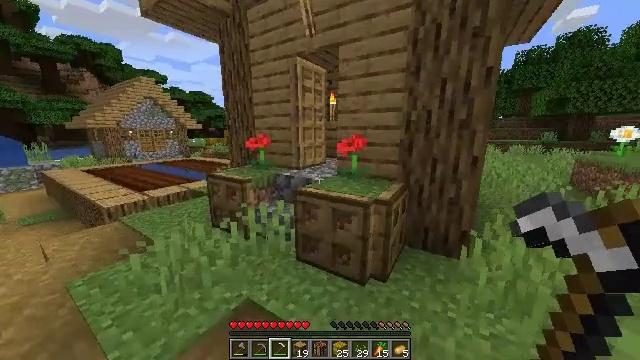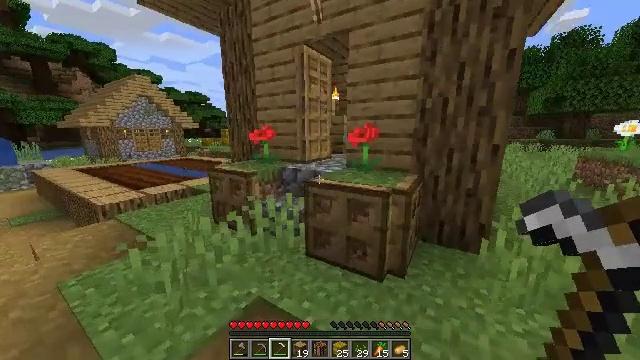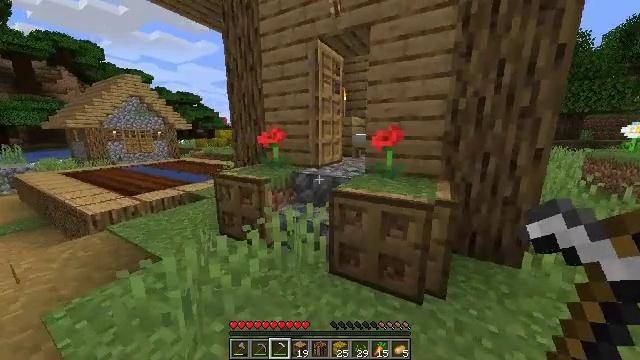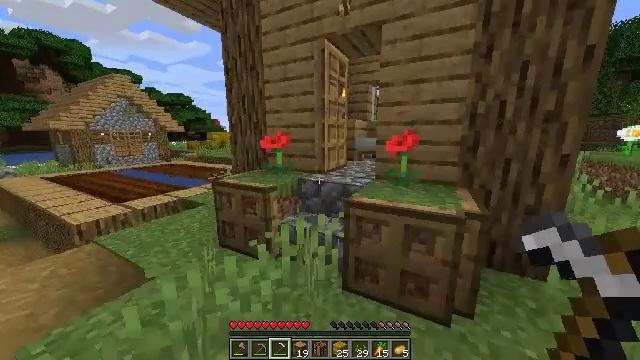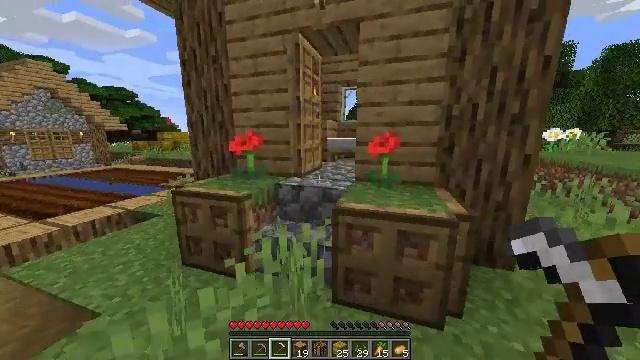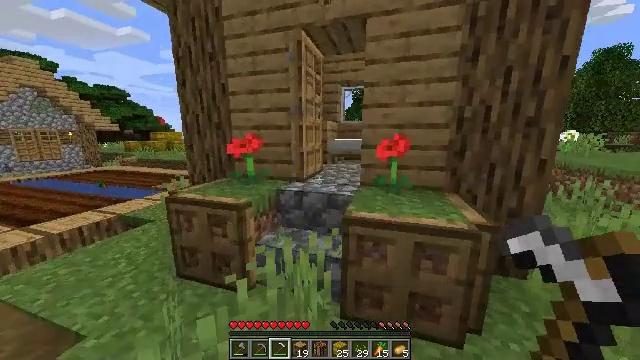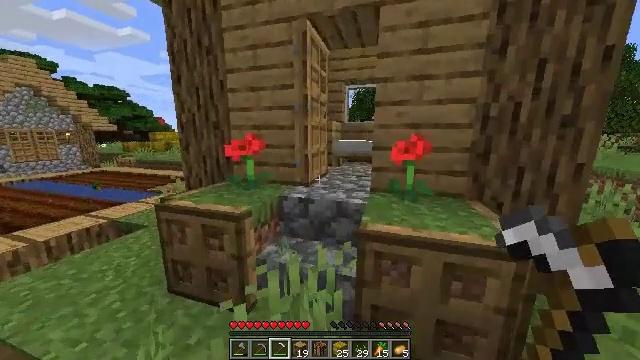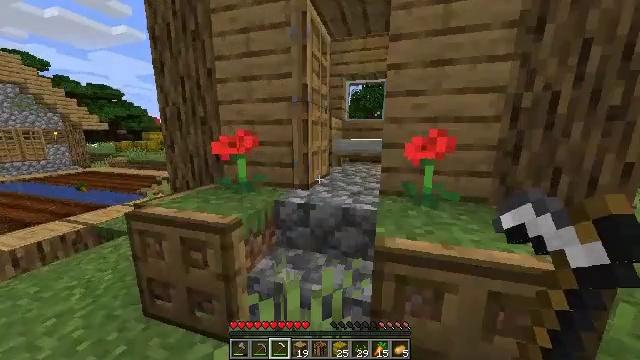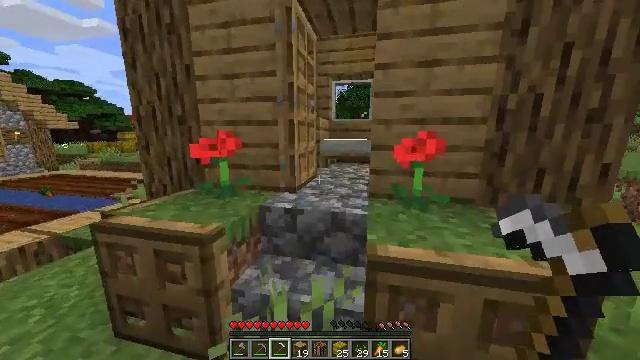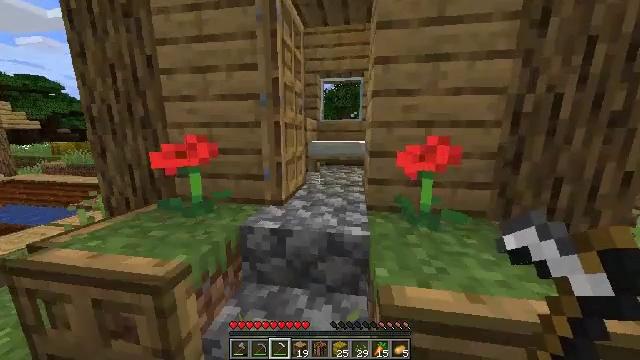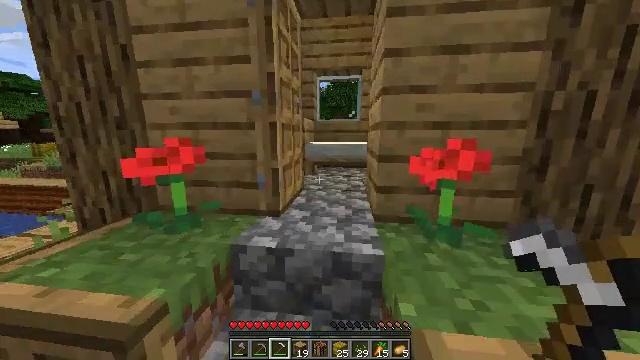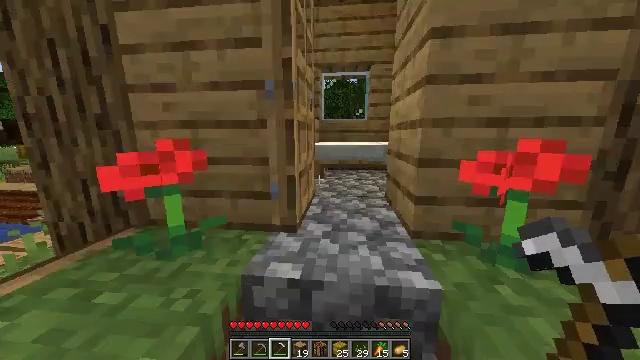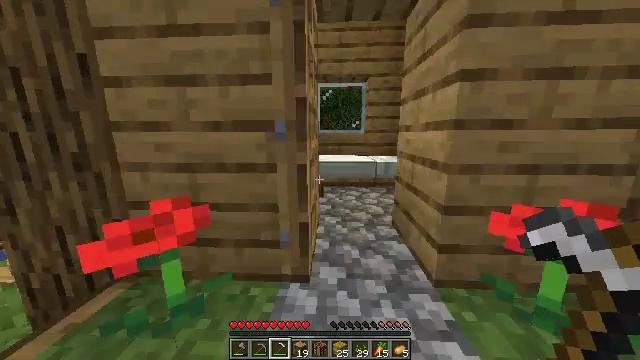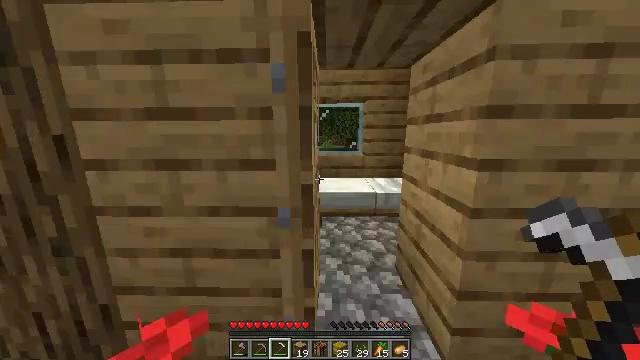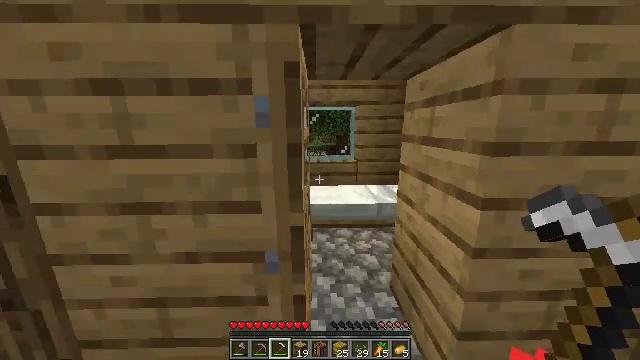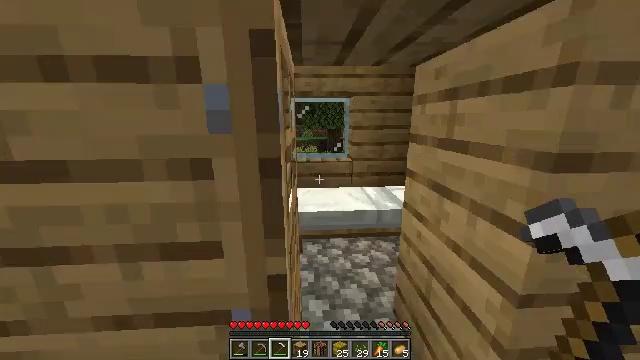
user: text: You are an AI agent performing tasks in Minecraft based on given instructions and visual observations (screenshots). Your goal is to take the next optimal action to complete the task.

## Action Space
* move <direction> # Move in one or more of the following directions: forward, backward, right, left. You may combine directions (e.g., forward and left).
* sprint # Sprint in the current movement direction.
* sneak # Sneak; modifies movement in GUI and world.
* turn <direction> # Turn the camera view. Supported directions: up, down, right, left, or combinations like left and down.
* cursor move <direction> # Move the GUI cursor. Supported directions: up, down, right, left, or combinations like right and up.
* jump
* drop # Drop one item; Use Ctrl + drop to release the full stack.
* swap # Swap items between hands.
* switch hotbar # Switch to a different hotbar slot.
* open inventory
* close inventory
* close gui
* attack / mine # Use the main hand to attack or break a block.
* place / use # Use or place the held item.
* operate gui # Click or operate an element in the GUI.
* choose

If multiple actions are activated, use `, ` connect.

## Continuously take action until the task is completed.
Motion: motion action
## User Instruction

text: Break oak leaves from the trees.
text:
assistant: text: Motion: move forward and move left, sprint
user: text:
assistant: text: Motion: move forward and move left, sprint, turn right
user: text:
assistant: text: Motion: move forward and move left, sprint, turn right
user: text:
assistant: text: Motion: move forward and move left, sprint, turn right
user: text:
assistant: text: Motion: move forward, sprint, turn right
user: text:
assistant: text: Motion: move forward, sprint
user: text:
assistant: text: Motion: move forward, sprint
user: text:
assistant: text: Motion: move forward, sprint, turn right
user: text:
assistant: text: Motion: move forward, sprint, turn right
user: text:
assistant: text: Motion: move forward and move left, sprint, turn right
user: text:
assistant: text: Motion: move forward and move left, sprint, turn right
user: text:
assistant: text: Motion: move forward and move left, sprint, turn right
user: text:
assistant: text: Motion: move forward, sprint, turn right
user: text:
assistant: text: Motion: move forward, sprint, turn right and down
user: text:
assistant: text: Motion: move forward, sprint, turn right
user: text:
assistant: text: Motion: move forward, sprint, turn right and down
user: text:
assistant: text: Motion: move forward, sprint, turn right and down
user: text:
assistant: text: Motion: move forward, sprint, turn right and down
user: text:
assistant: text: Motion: move forward, sprint, turn right and down
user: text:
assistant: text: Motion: move forward and move right, sprint, turn down
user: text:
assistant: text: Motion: move forward and move right, sprint, turn left and down
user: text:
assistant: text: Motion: move forward, sprint, turn left and down
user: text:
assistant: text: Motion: move forward, sprint, turn left
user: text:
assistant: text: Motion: move forward, sprint, use / place
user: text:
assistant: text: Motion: move forward, sprint, use / place
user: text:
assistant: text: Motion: move forward, use / place
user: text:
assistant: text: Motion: no_op
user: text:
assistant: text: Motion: no_op
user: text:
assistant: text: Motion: no_op
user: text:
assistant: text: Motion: turn right